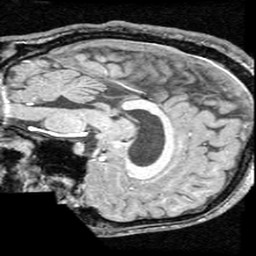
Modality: T1w
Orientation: sagittal
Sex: male
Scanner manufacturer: ge
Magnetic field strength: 1.5 T
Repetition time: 21 s
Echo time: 0.008 s